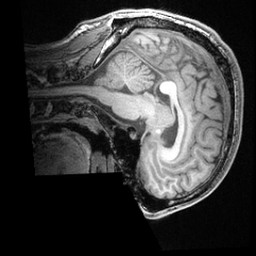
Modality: T1w
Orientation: sagittal
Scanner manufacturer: ge
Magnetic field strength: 3 T
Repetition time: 0.008572 s
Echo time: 0.003384 s